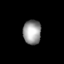
Tissue: skin
Cell type: Epithelial cells
Senescence score: 0.2564
Nuclear area (px): 430
Mean DAPI intensity: 153.865